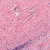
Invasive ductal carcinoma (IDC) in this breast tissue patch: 0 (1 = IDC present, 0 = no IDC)